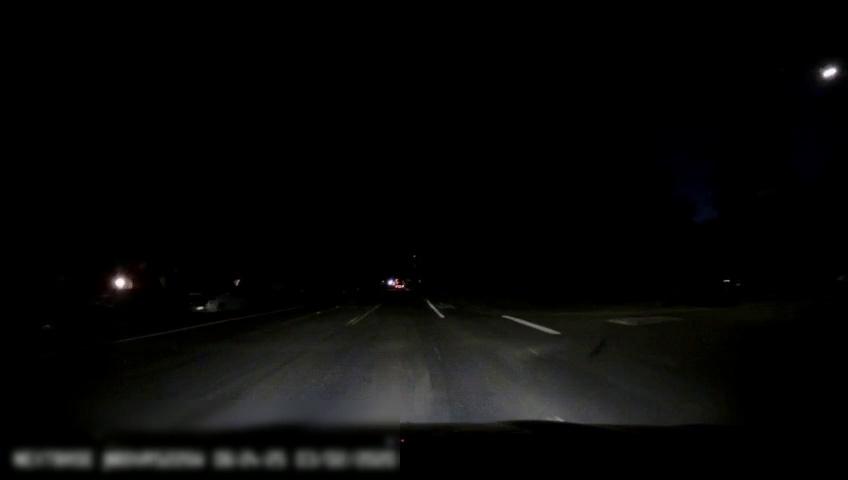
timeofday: Night
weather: Other
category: Drivable Space
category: Vehicles | SUV
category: Vehicles | Car
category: Lanes | Current Lane
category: Lanes | Current Lane
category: Lanes | Alternate Lane
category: Lanes | Alternate Lane
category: Lanes | Alternate Lane